Question: My question is simple. Let's say I have two rectangular images. The first is 200px wide and 100px tall, and the second is 100px wide and 200px tall.
I want to display the images with a constant width/height, e.g. 150px by 150px without stretching the images to fit:

I don't mind having whitespace/padding around the images. The problem is that the images could be of any width and height, and I want to limit them to a square box without stretching them.
The following CSS stretches the images to fit to 150px by 150px:
'''
img {
width: 150px;
height: 150px;
}
'''
The most preferable solution is CSS, even if I need a little more markup. JS/jQuery is okay as well though.
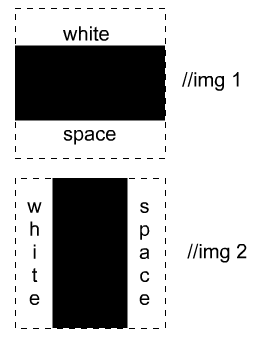
Answer: What about:
'''
img {
max-height:150px;
max-width:150px
}
'''
To achieve your 2nd question on making smaller images bigger, you can do with jQuery. CSS could work if you knew the photo orientation before hand and applied a different css class to those images... But this will work and then you don't need the CSS max-width stuff any more.
'''
<div class="container"><img src="images/DSC_0470.JPG" alt="Rad Image" /></div>
<script>
$(document).ready(
function () {
$('.container img').each(
function () {
var theWidth = $(this).width();
var theHeight = $(this).height();
if (theWidth < theHeight) {
$(this).height(150);
}
else {
$(this).width(150);
}
});
});</script>
'''